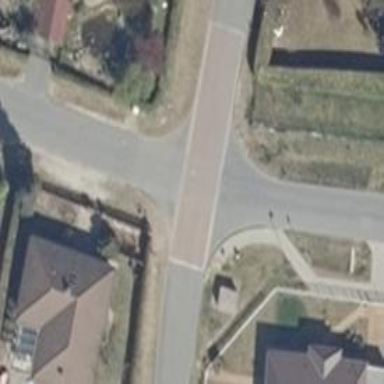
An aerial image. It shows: Residential road.